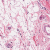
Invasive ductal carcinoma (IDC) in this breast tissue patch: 0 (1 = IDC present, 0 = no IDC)